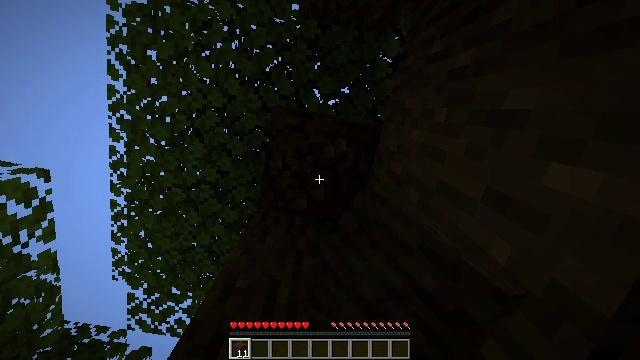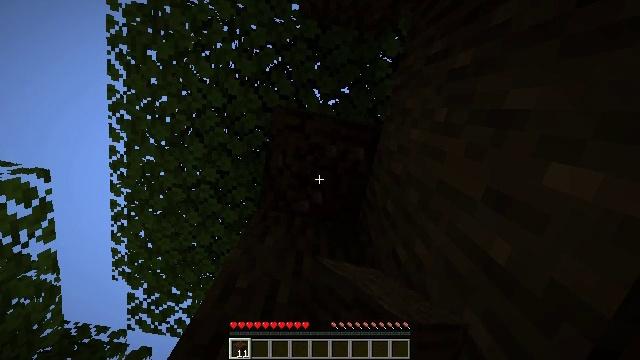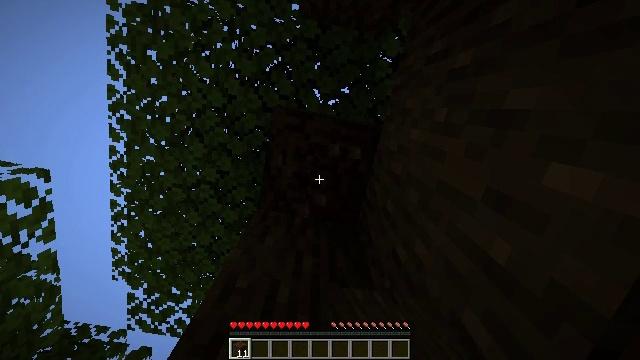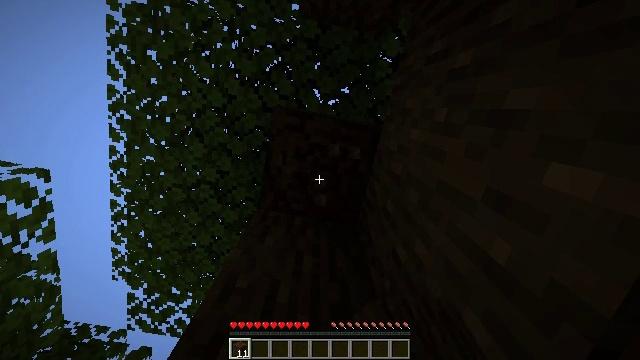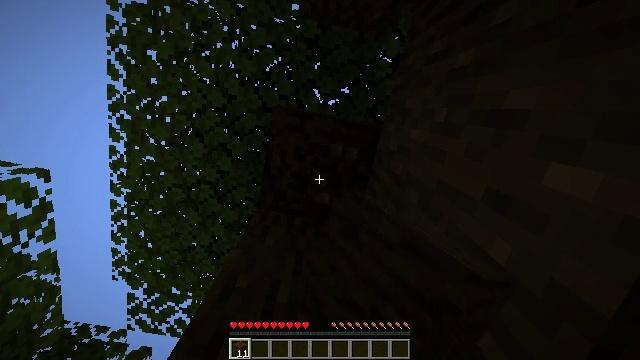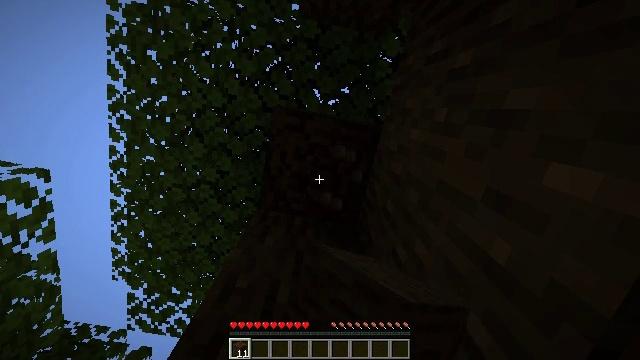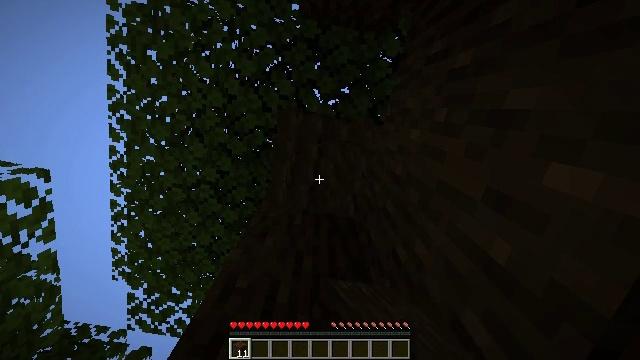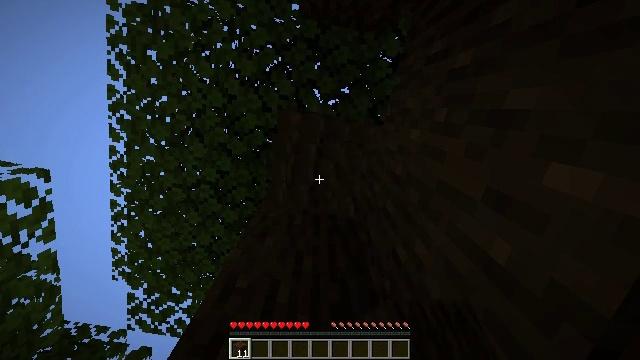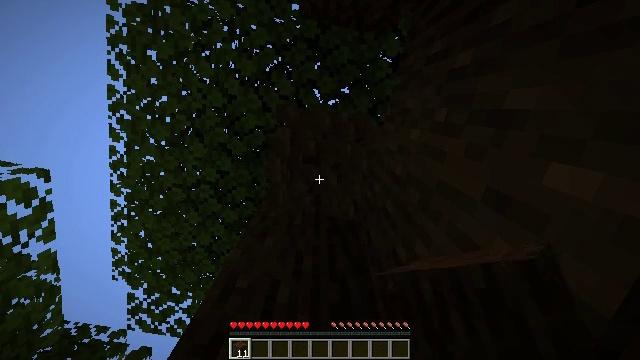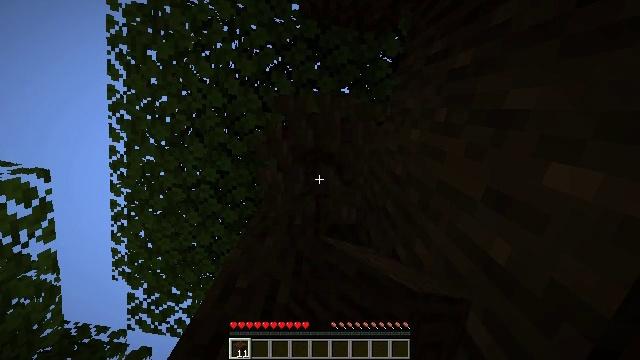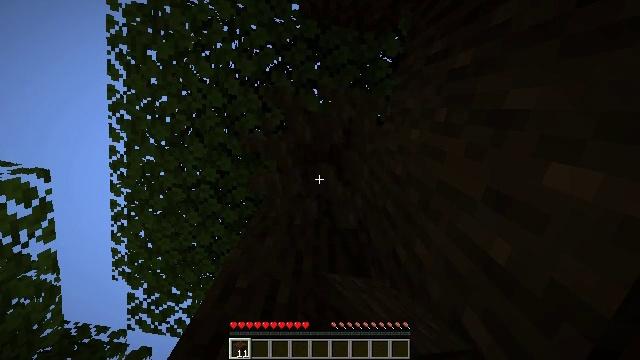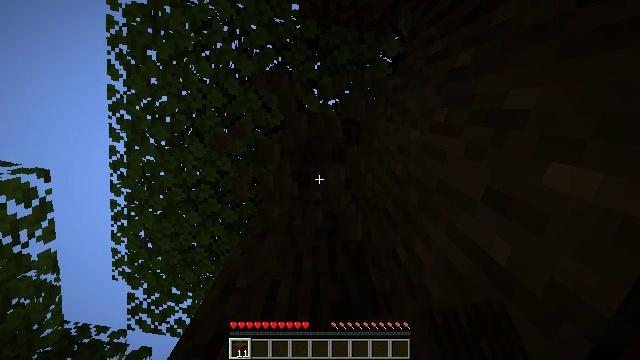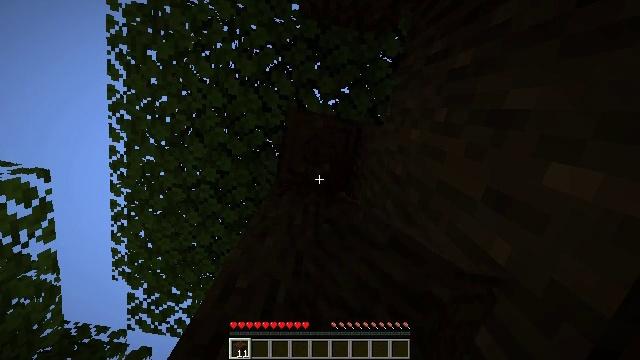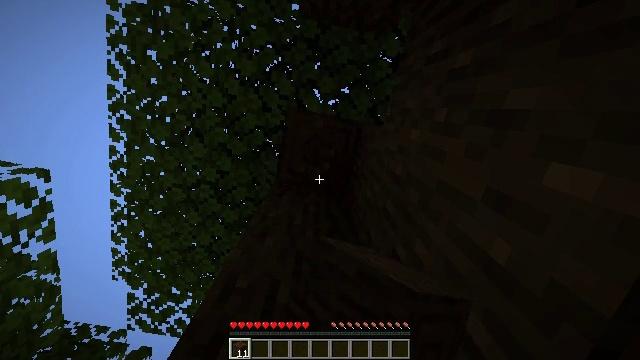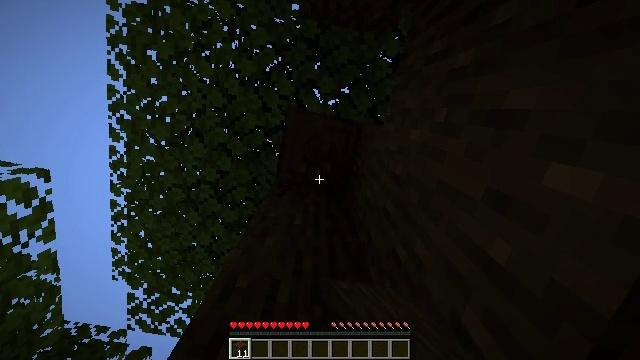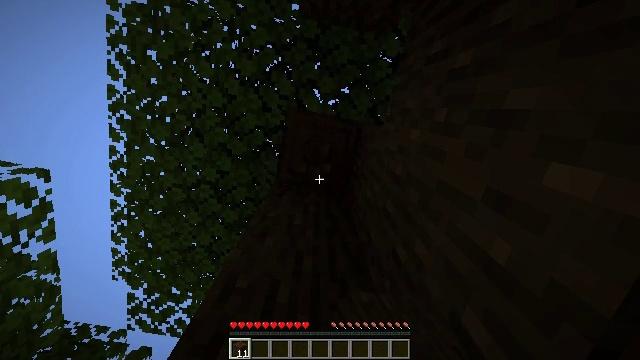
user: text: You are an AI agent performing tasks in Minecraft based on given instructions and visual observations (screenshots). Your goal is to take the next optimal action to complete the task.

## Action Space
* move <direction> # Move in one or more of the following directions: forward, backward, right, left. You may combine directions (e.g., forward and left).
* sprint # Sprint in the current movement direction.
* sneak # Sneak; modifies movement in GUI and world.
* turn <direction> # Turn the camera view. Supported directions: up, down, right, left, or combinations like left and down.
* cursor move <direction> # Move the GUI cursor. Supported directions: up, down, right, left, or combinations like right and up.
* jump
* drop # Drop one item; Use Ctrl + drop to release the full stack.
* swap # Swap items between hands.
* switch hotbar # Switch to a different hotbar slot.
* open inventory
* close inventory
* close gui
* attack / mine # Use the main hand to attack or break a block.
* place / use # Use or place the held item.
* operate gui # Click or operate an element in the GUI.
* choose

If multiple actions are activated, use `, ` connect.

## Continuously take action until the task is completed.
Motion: motion action
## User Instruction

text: Break the dark oak log in the forest.
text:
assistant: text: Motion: attack / mine
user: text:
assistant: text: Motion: attack / mine
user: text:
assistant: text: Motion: attack / mine
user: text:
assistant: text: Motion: attack / mine
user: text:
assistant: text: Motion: attack / mine
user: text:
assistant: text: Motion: attack / mine
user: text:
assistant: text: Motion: attack / mine
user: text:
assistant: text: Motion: attack / mine
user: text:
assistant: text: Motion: attack / mine
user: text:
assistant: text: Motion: attack / mine
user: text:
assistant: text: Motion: attack / mine
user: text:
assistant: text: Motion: attack / mine
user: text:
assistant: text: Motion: attack / mine
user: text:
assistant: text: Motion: attack / mine
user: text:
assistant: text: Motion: attack / mine
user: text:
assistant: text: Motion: attack / mine
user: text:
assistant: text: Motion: attack / mine
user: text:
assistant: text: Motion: attack / mine
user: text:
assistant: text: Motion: turn right and up, attack / mine
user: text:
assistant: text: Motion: turn up, attack / mine
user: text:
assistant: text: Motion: attack / mine
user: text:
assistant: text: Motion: attack / mine
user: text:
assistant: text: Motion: attack / mine
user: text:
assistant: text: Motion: attack / mine
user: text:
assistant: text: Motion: attack / mine
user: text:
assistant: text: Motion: attack / mine
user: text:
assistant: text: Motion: attack / mine
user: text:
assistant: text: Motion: attack / mine
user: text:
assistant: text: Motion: attack / mine
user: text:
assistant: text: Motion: attack / mine